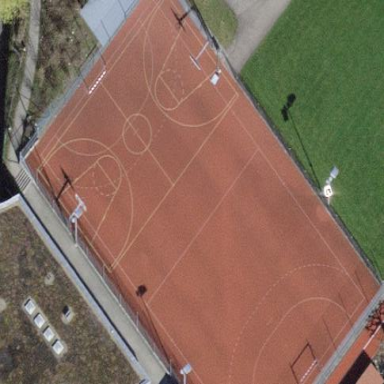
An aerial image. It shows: Basketball court in the leisure land pitch.